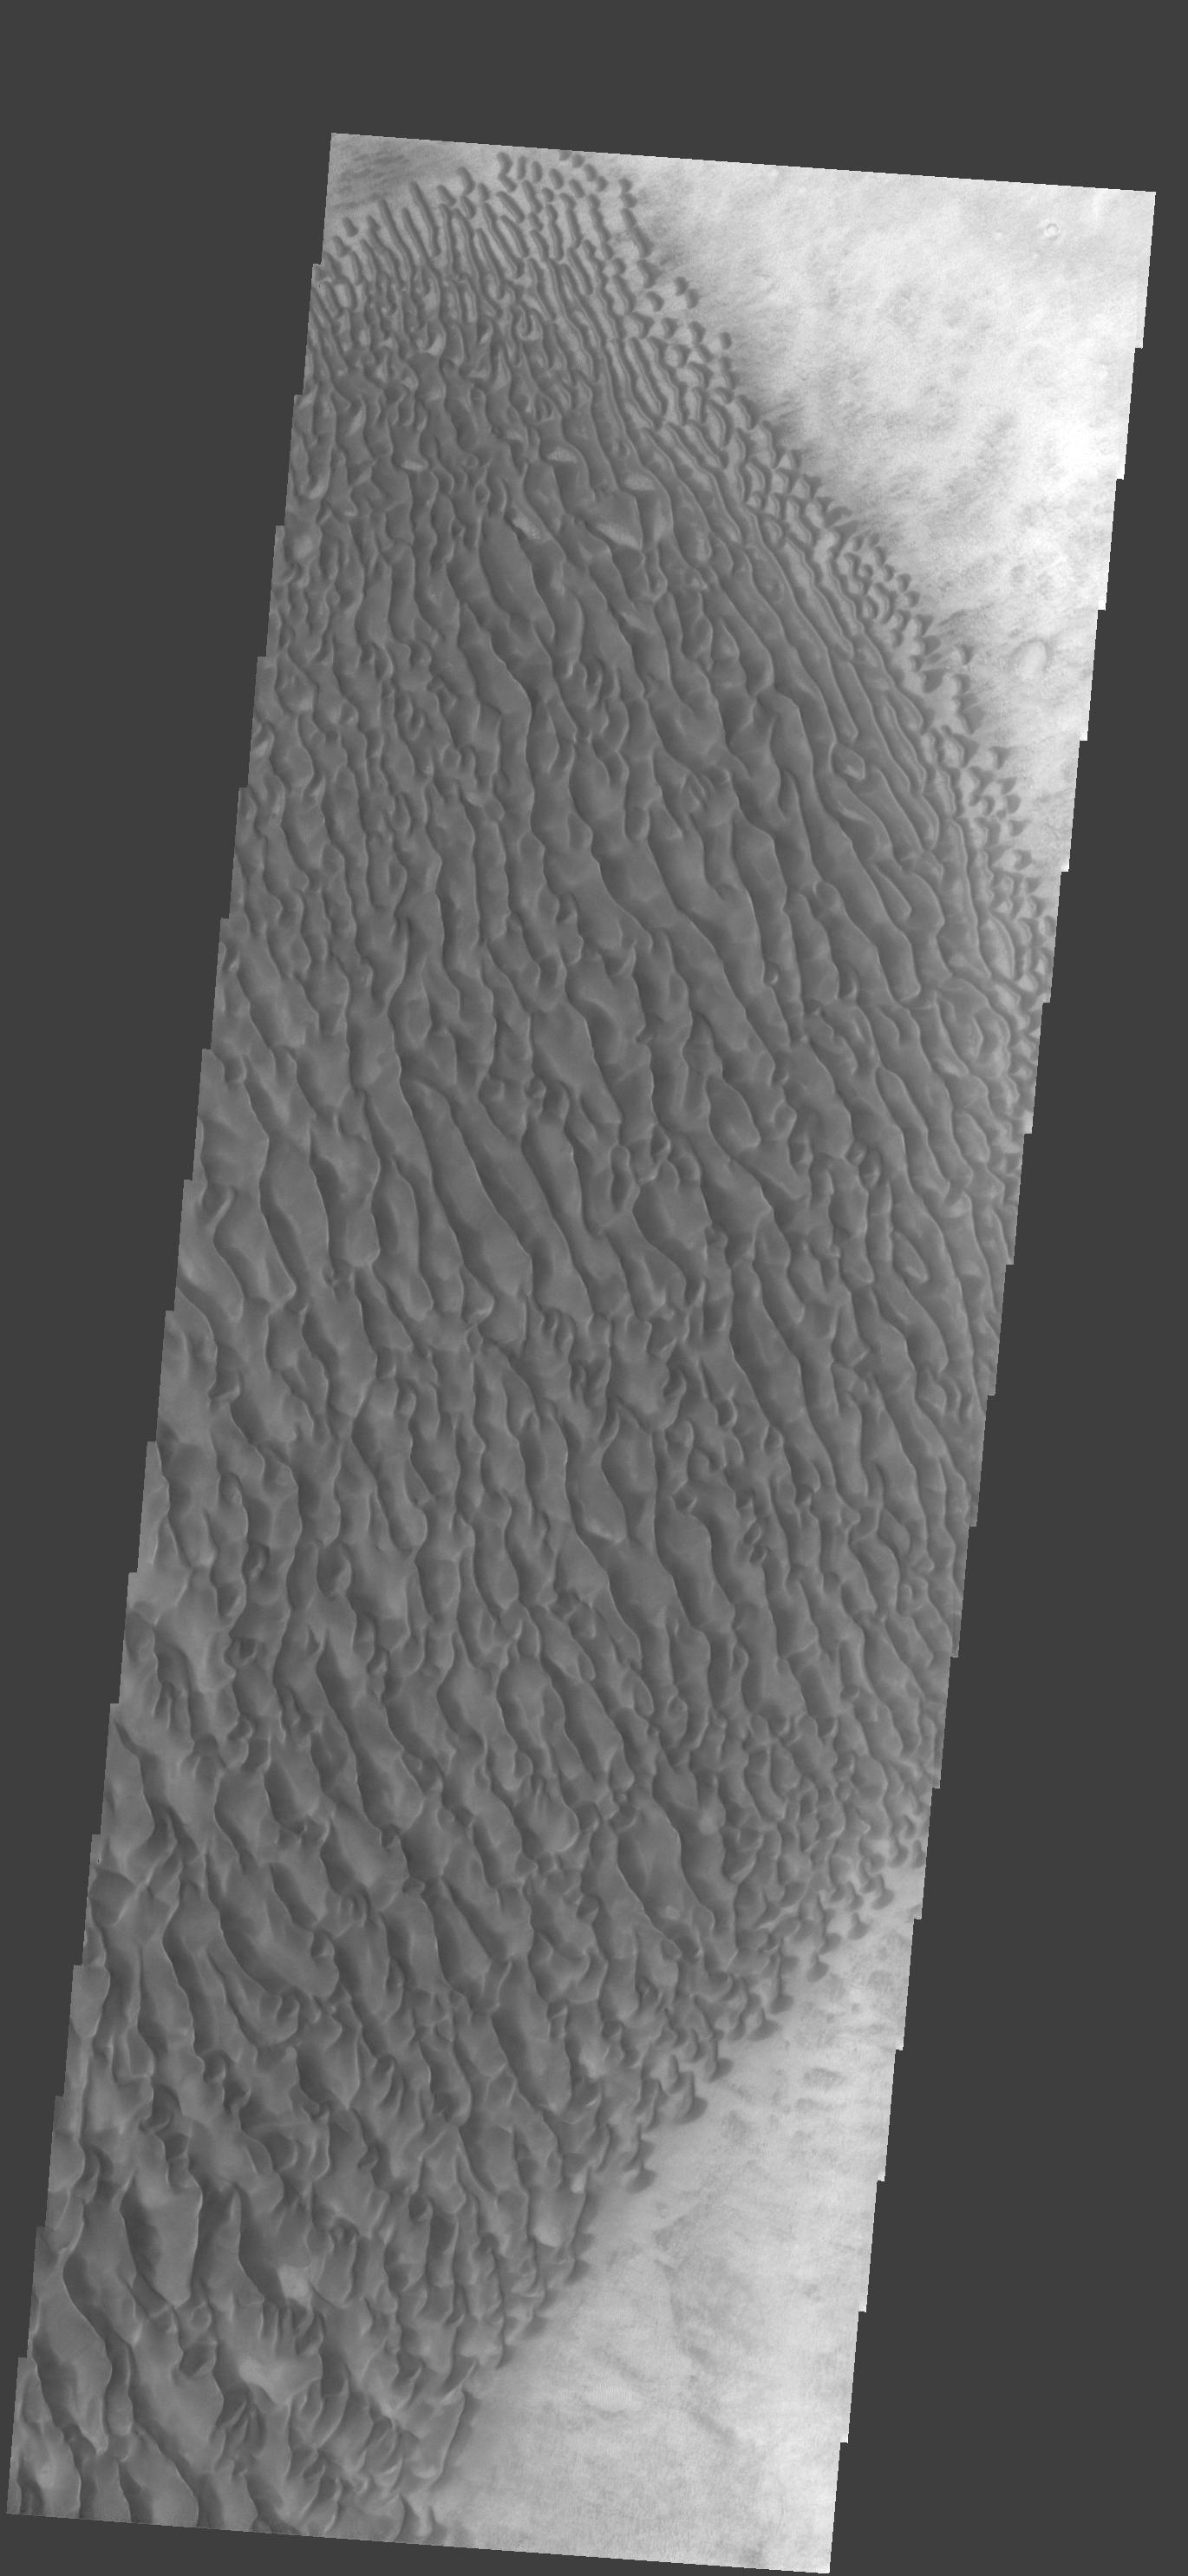
Proctor Cr. Dunes Mars, 2001 Mars Odyssey